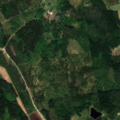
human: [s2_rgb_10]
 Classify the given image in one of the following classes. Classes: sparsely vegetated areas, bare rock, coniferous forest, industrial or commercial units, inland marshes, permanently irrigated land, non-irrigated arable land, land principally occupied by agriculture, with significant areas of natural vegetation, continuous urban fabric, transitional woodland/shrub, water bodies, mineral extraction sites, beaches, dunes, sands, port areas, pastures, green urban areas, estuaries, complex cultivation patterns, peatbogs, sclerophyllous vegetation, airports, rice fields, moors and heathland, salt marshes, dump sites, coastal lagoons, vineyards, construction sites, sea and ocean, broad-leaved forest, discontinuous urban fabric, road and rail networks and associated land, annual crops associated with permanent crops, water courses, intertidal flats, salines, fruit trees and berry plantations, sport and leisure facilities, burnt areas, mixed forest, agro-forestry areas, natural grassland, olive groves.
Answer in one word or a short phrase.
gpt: coniferous forest, mixed forest